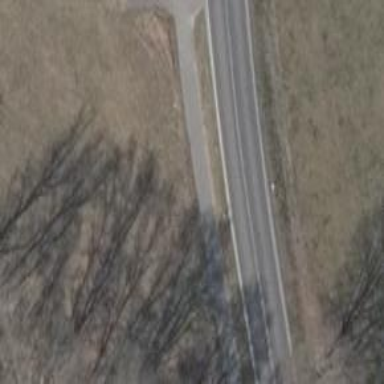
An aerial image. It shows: Secondary road with asphalt surface.